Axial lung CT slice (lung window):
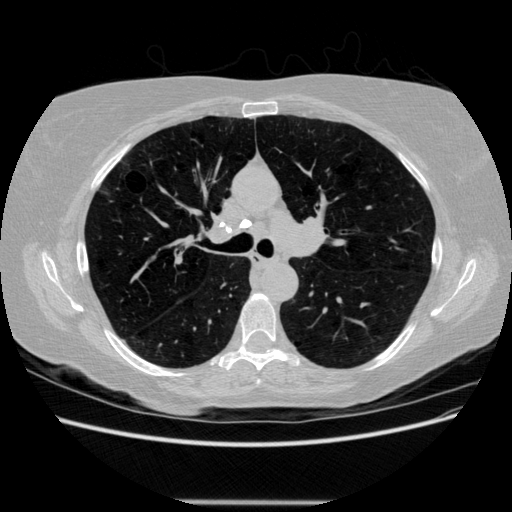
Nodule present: no